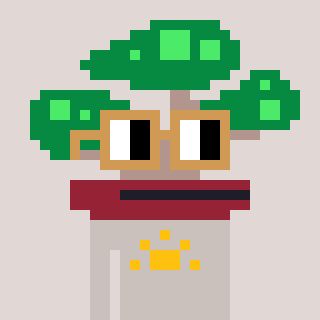
a pixel art character with square brown glasses, a bonsai-shaped head and a foggrey-colored body on a warm background